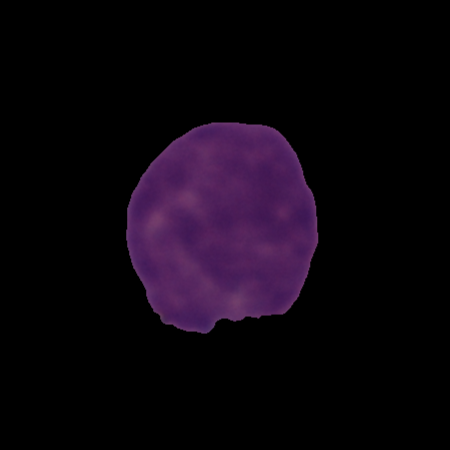
Label: cancer